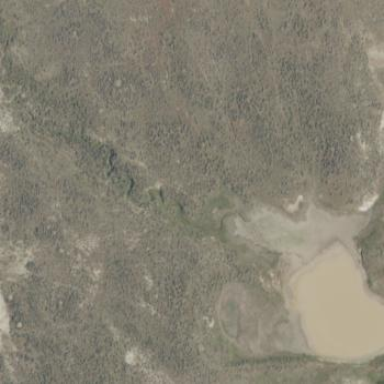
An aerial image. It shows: Reservoir.